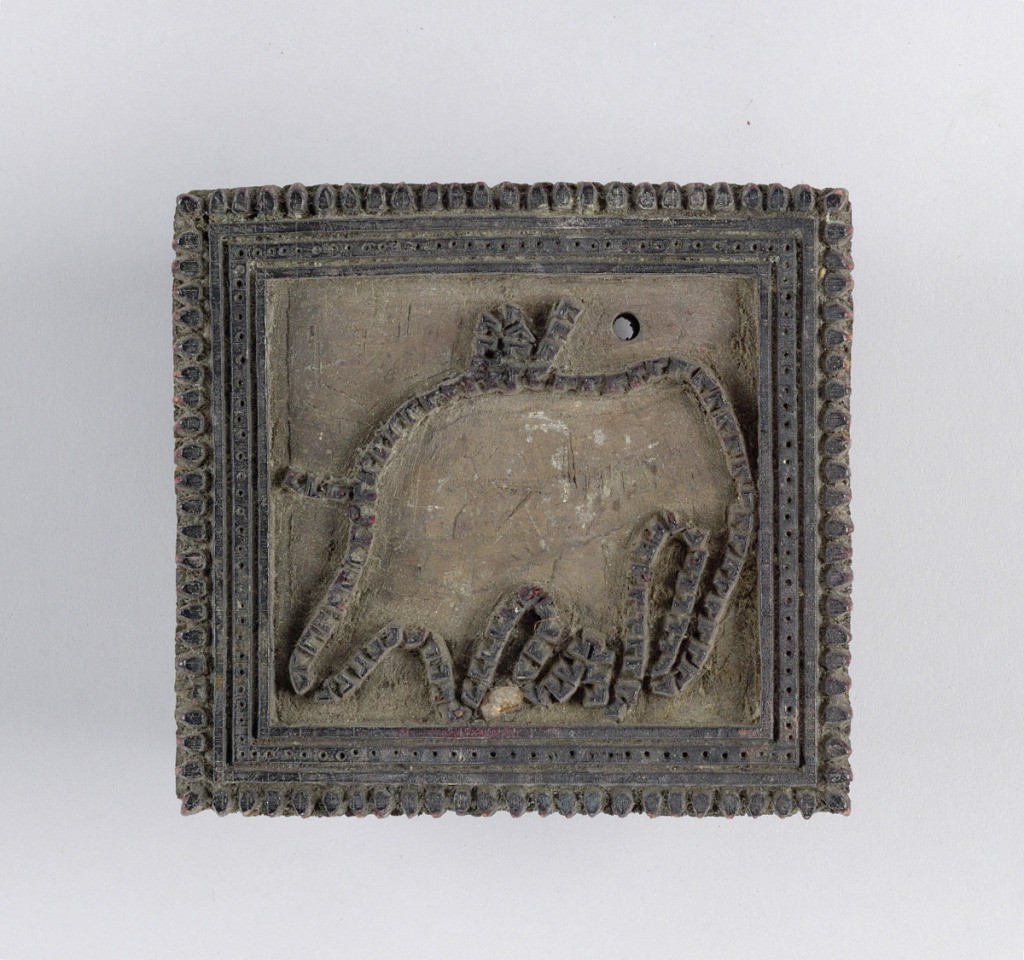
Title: Printing block
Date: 19th century
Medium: wood Technique: carved
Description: Small printing block with a design of a linear border fringed by small lozenges that enclose the outline of an elephant in relief.